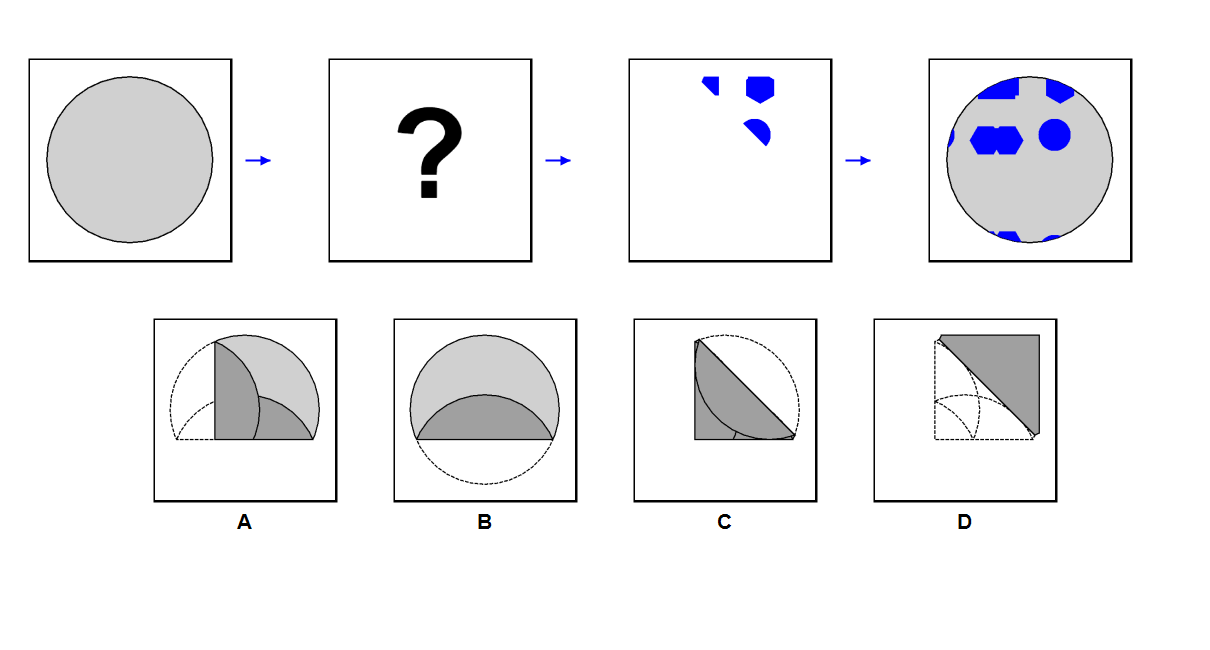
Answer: C